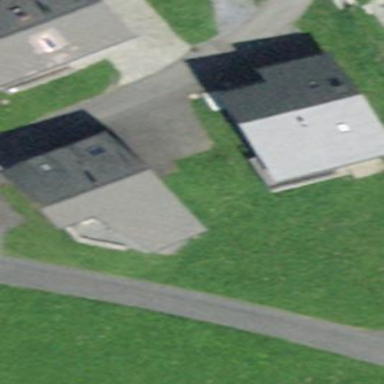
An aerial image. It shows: Detached building.